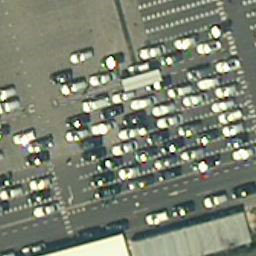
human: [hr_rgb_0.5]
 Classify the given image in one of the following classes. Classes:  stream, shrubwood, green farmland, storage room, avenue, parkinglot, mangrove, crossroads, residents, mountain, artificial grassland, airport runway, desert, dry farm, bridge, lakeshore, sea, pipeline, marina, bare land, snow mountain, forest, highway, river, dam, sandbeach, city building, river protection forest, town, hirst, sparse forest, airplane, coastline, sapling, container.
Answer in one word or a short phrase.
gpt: parkinglot